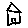
Label: house